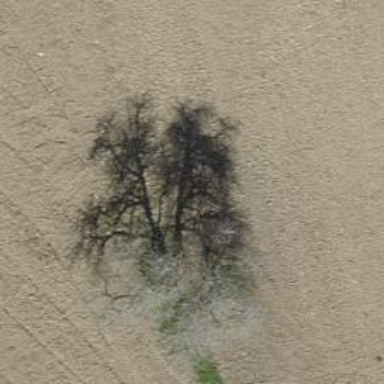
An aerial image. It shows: Beautiful tree in nature.